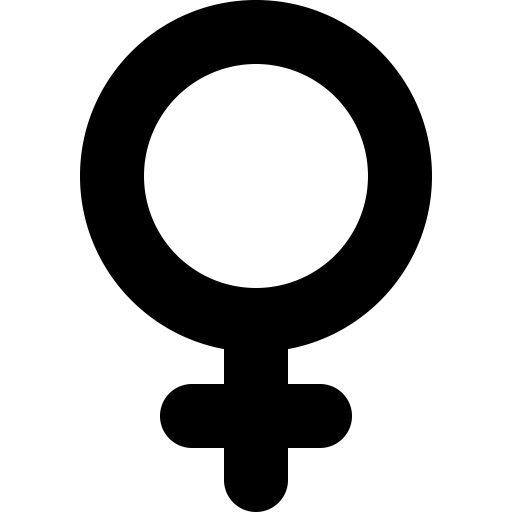
Tags: icon, FontAwesome, fa-icon, solid, venus